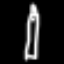
Label: pencil